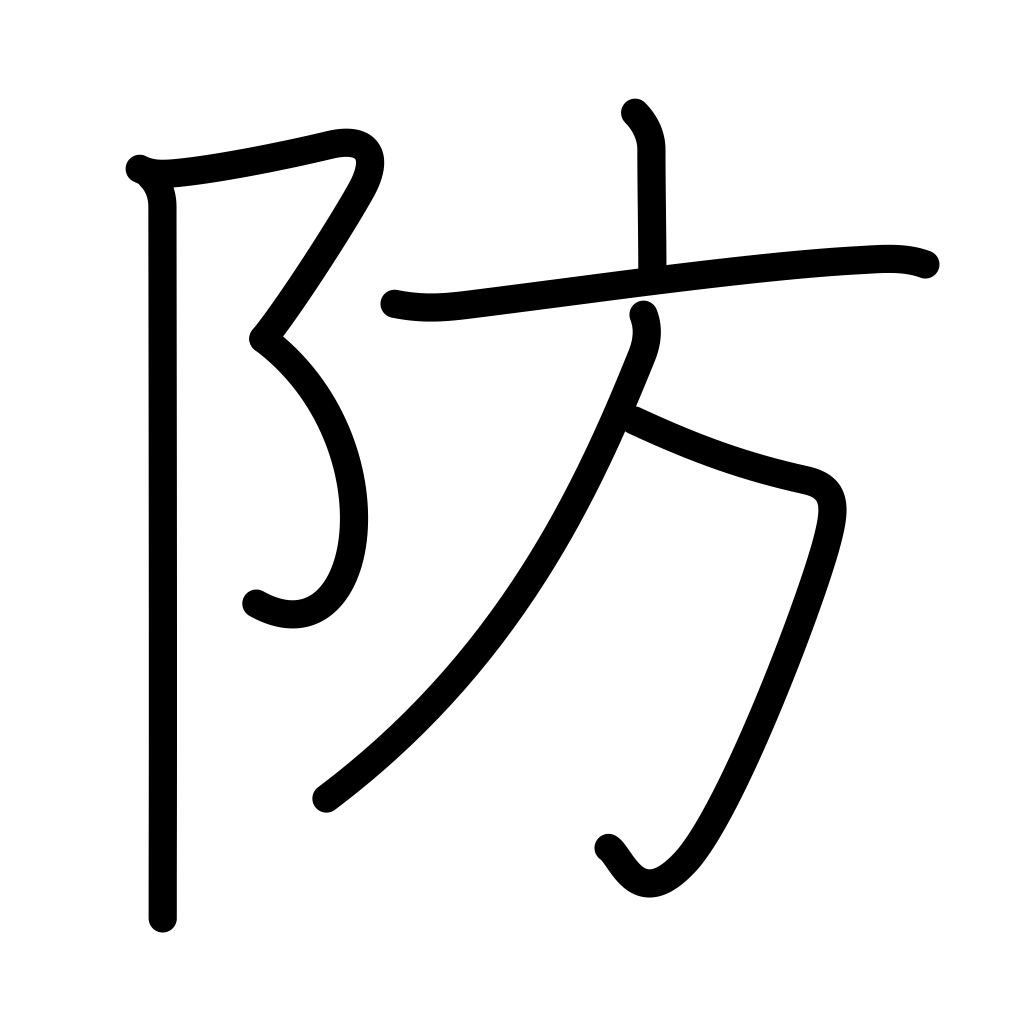
Meaning: ward off, defend, protect, resist